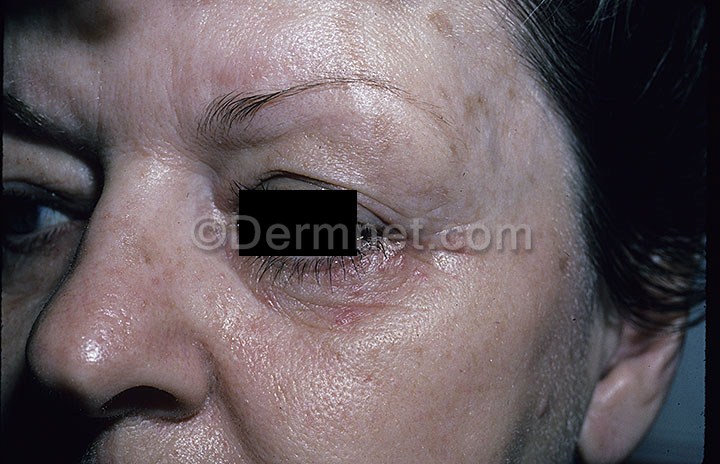
Disease: Acne and Rosacea Photos